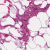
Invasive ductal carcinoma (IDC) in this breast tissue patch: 0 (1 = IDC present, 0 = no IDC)